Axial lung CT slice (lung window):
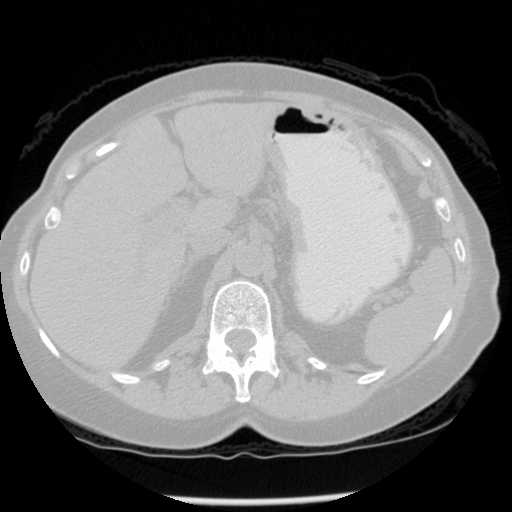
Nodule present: no